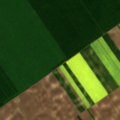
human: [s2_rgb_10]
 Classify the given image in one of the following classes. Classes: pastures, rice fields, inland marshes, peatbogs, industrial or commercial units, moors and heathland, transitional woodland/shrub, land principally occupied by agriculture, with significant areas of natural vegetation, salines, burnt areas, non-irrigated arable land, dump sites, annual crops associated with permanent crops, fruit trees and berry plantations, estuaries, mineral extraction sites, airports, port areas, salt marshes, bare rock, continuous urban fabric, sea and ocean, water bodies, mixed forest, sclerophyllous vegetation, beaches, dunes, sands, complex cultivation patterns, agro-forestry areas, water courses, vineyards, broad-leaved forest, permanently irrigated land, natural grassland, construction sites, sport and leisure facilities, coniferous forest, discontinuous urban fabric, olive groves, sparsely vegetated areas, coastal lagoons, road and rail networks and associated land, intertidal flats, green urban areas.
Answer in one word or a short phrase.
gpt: non-irrigated arable land